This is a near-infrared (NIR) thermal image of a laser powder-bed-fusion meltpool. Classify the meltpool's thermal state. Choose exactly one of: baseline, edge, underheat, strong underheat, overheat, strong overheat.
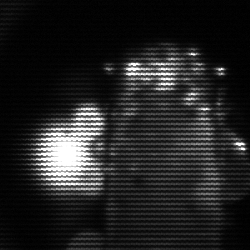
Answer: strong underheat